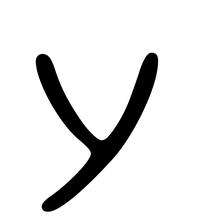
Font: Gluten_ExtraLight